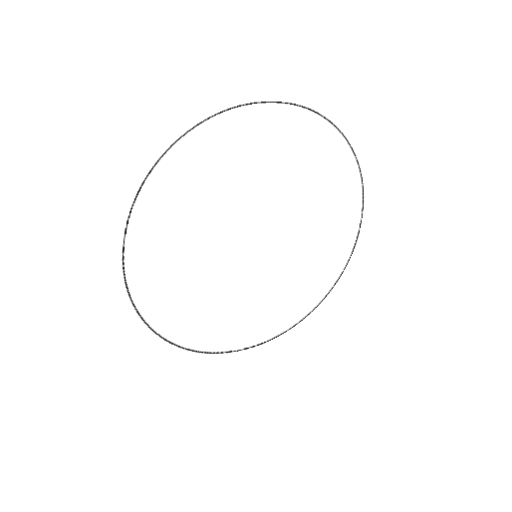
Crossing number: 0